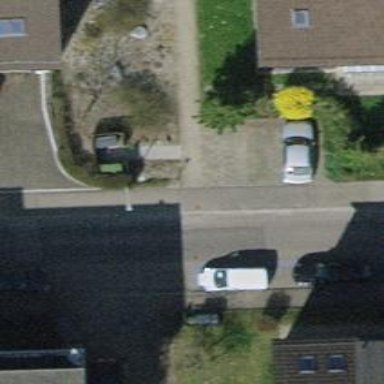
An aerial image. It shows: Footway with paving stones leading to unmarked crossing.